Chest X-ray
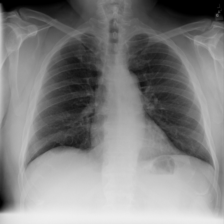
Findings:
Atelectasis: negative
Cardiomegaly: negative
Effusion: negative
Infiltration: negative
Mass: negative
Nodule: negative
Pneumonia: negative
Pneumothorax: negative
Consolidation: negative
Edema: negative
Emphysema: negative
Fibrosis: negative
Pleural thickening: negative
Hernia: negative